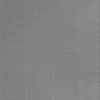
Atmospheric dust classification: dusty